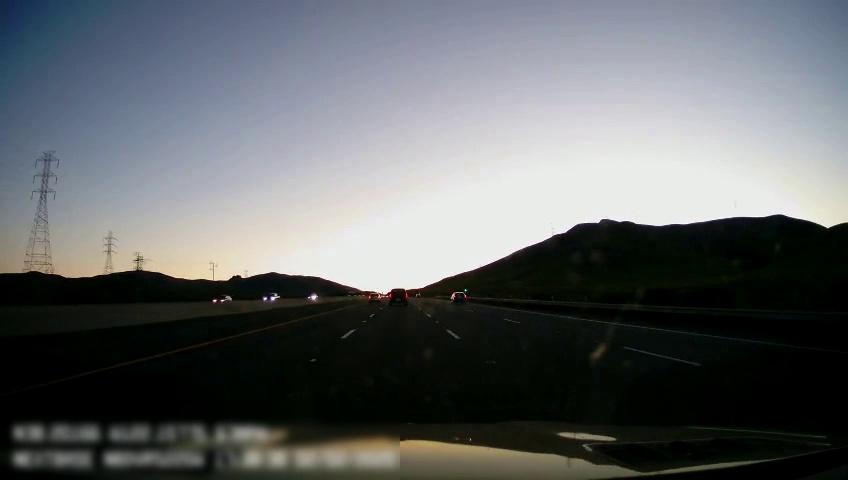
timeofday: Day
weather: Sunny
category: Drivable Space
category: Vehicles | Car
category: Vehicles | SUV
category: Vehicles | Car
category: Vehicles | SUV
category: Vehicles | Truck
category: Vehicles | Truck
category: Lanes | Alternate Lane
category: Lanes | Current Lane
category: Lanes | Current Lane
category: Lanes | Alternate Lane
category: Lanes | Alternate Lane